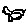
Label: bird